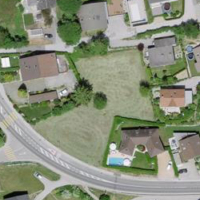
EUNIS habitat code: 55
Species observed at this site:
Tachymarptis melba